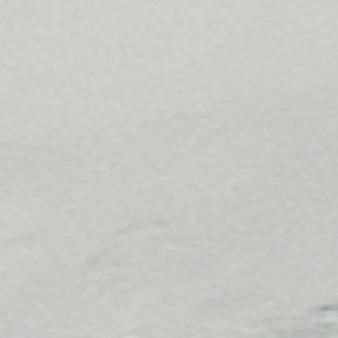
Label: other